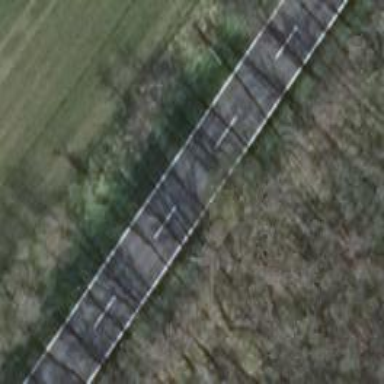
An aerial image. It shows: Primary road with asphalt surface.